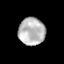
Tissue: prostate
Cell type: Myeloid cells
Senescence score: 0.3357
Nuclear area (px): 702
Mean DAPI intensity: 186.61